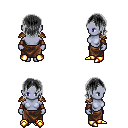
a pixel art fantasy rpg character, female body template, dark elf, purple skin, leather shoulder armor, robe skirt, gray long bangs hairstyle, cloth bracers, gold boots, four views (front, back, left, right), 2x2 character sprite sheet, small pixel art, hard edges, no anti-aliasing